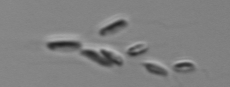
Label: Dinobryon